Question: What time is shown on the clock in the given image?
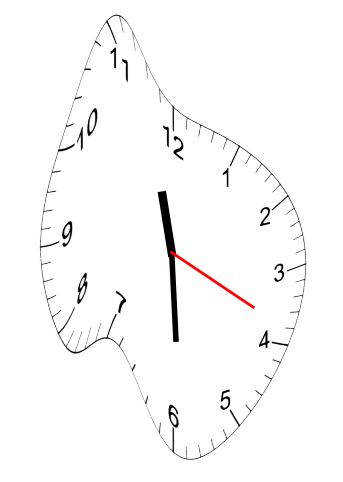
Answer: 11:29:19